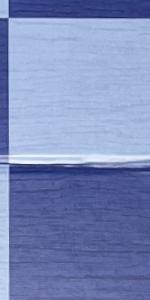
Label: Empty